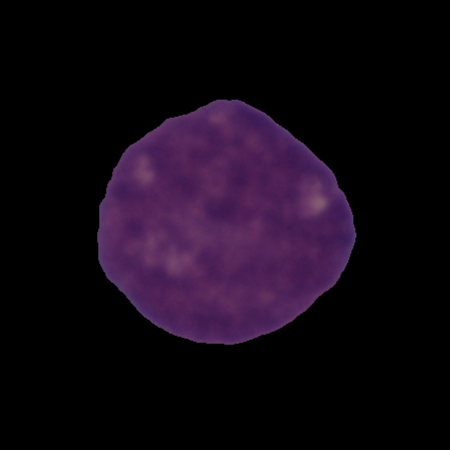
Label: cancer